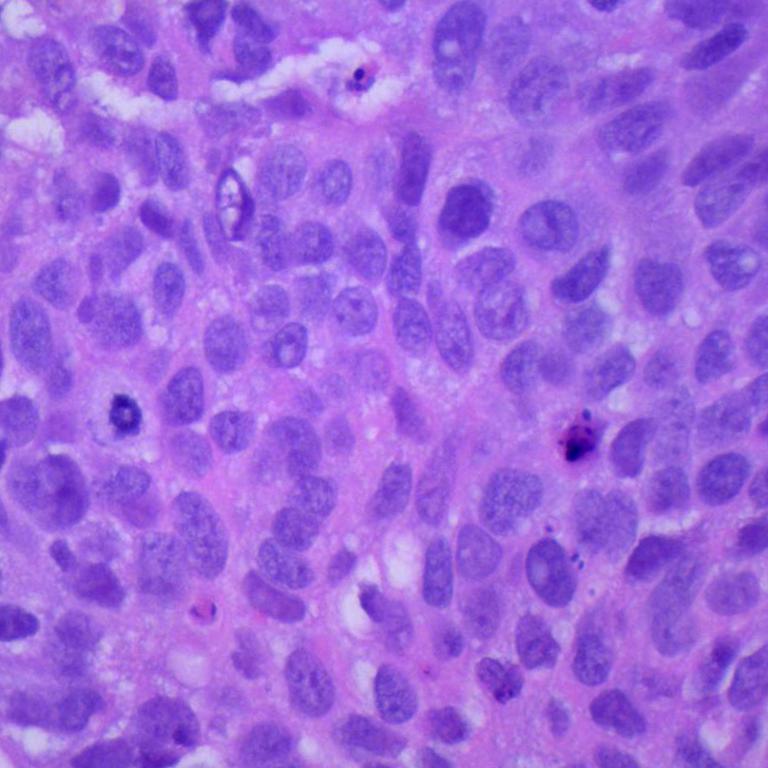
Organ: lung
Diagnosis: squamous carcinomas